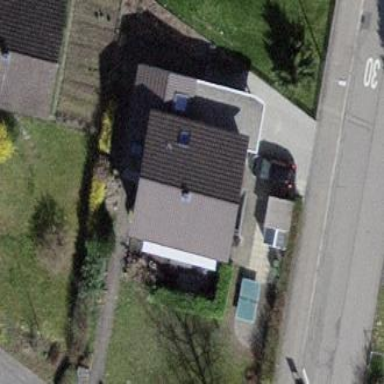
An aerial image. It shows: Building with tile roof.